Field crop: maize
Growth stage: 2
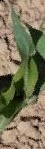
Species: maize